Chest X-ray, PA view. Patient: 43 years old, sex F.
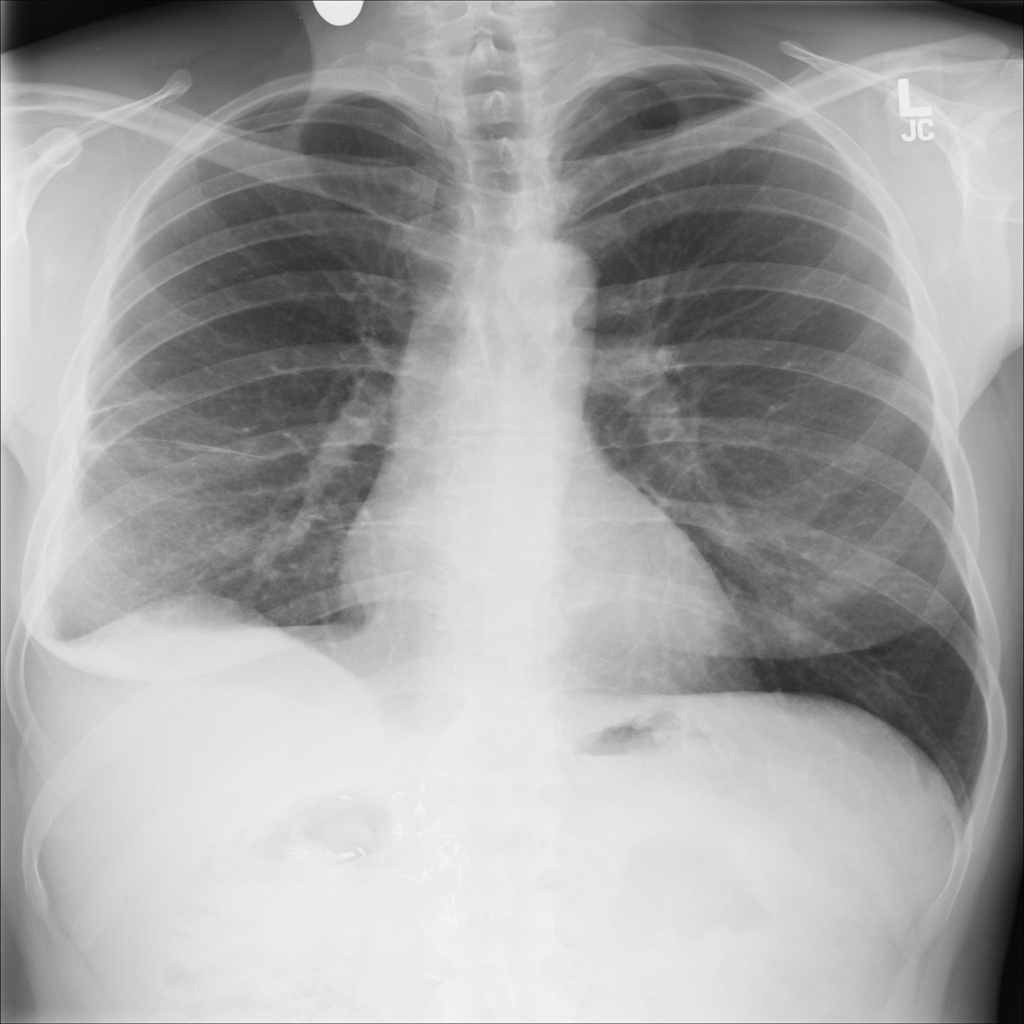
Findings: No Finding